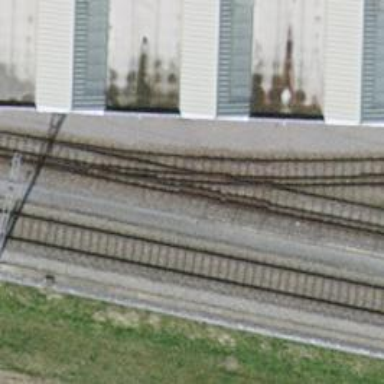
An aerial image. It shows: Rail spur service.